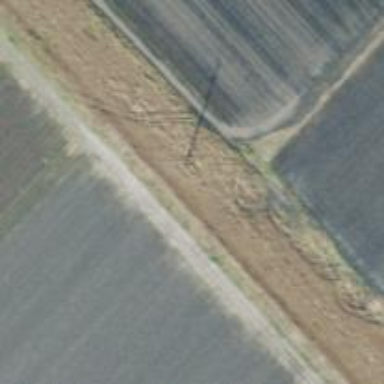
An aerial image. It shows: Power pole.